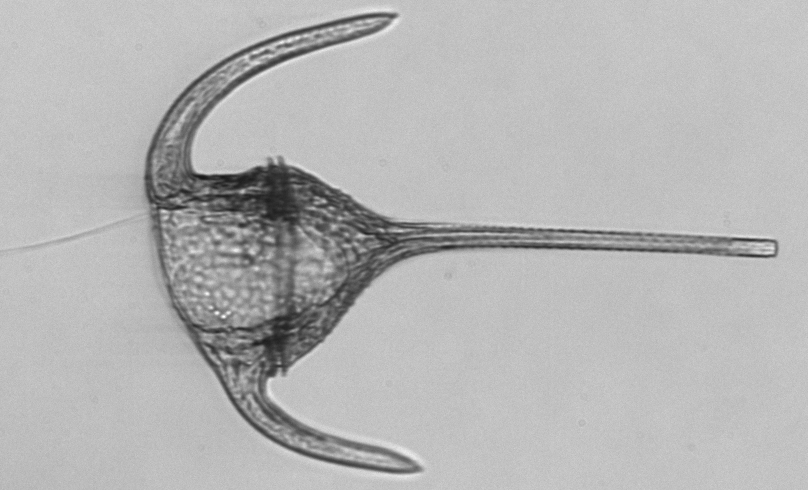
Label: Tripos